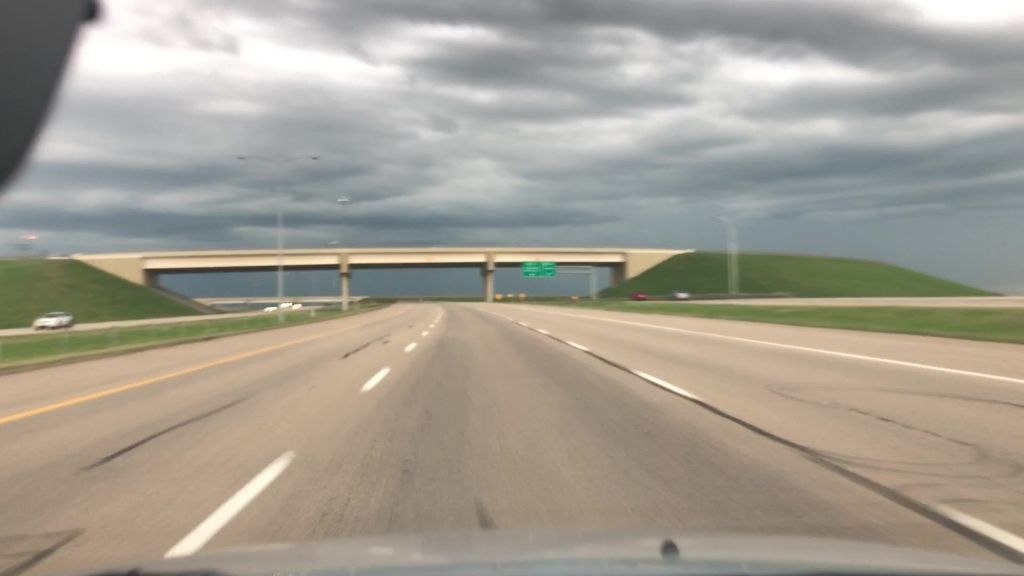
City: edmonton